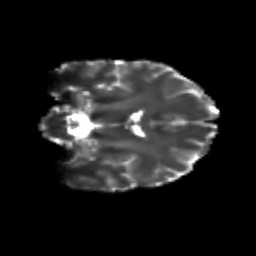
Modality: T2w
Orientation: coronal
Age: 25
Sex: male
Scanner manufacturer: siemens
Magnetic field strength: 3 T
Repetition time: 3.5 s
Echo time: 0.113 s